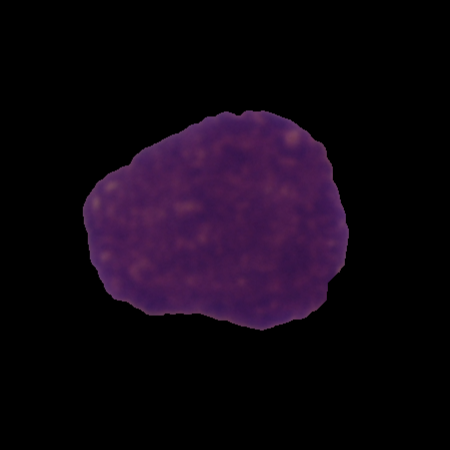
Label: cancer